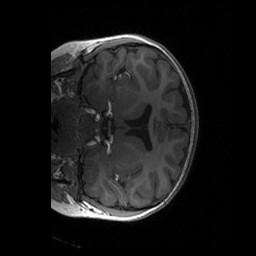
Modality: T1w
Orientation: coronal
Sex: female
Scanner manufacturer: siemens
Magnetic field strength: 3 T
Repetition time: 1.9 s
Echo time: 0.00243 s